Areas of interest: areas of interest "Shopping Mall"
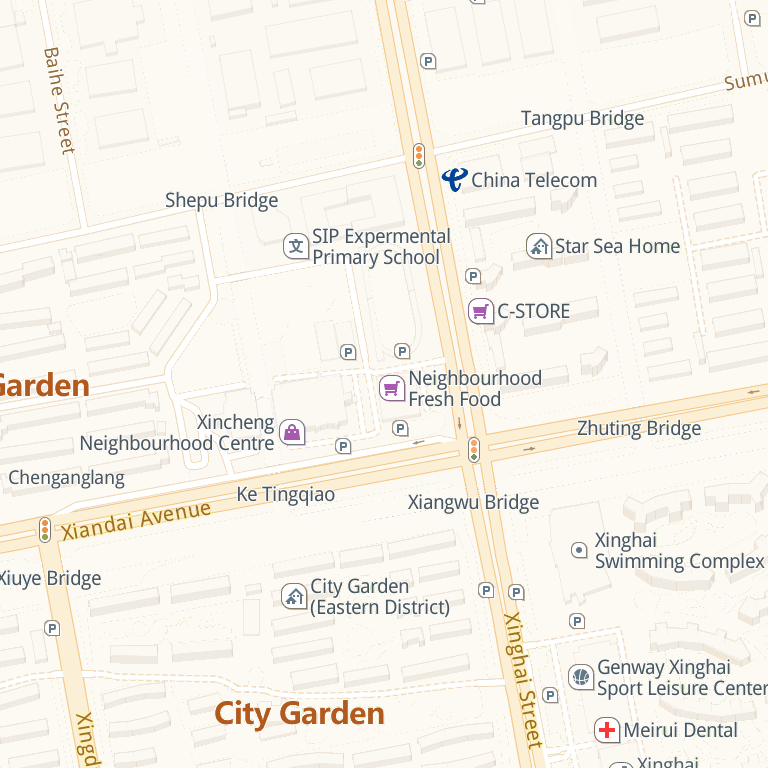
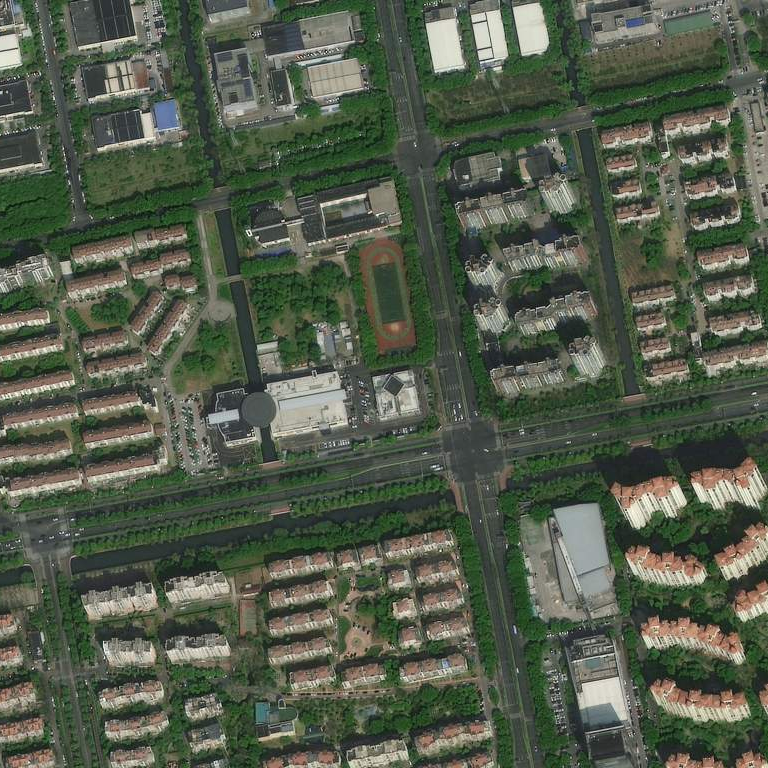